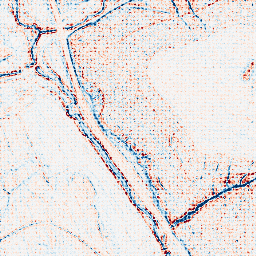
Category: edge_preserving
Decomposition family: bilateral
Decomposition parameters: d: 5
sigma_color: 150
sigma_space: 100
Upsampling method: sinc_blackman
Upsampling parameters: scale: 4
kernel_size: 4
Upsampling scale: 4